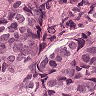
Metastatic tissue present: yes